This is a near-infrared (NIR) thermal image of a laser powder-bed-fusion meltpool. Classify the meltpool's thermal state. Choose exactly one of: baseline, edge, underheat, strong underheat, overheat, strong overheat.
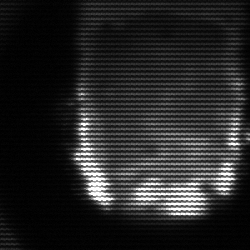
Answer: baseline